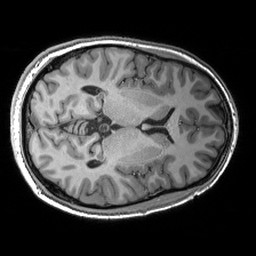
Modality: T1w
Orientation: axial
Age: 29
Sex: male
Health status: healthy
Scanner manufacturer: siemens
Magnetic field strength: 3 T
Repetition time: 2.53 s
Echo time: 0.00288 s